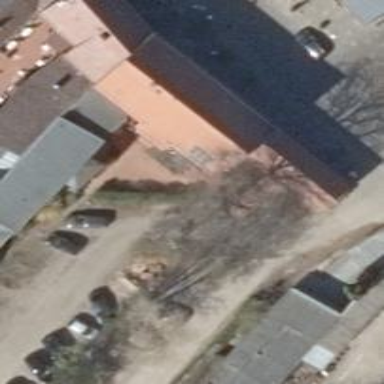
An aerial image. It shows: Café.